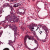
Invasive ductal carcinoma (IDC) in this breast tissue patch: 0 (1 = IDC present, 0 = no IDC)